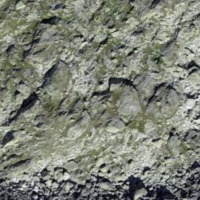
EUNIS habitat code: 48
Species observed at this site:
Marmota marmota